Question: border-left is not visible in every first column of each row.
Note: There is restriction with HTML markup, i cant change the page markup or cant add or remove any class. I have to fix it by using existing css classes.
js fiddle:
Problem is in last table grid, i need border all around every column.
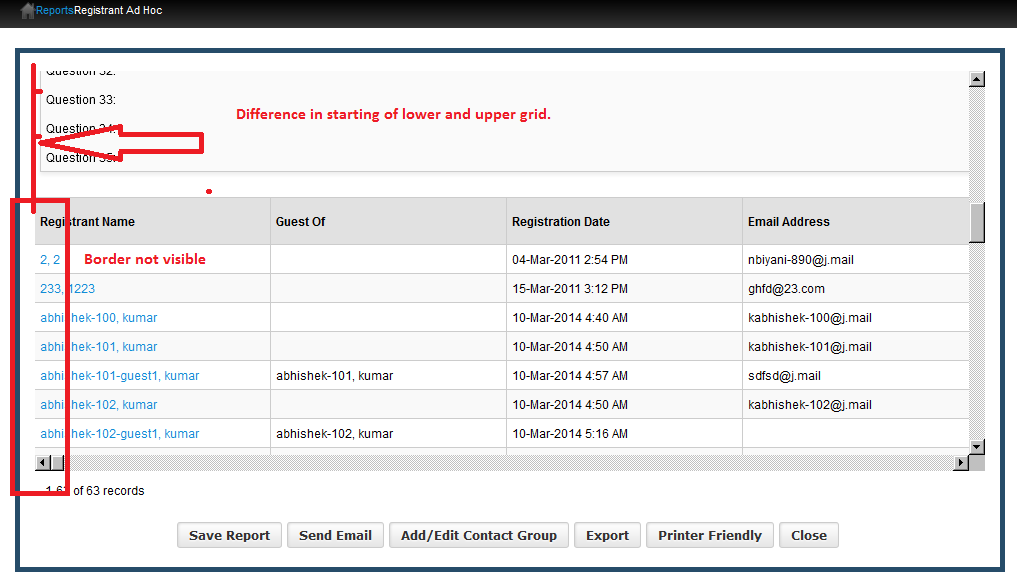
Answer: since your Code is too wide, its really hard to catch the root cause, However I've found some solution although not perfect but some workaround solution.
This is the CSS you have to add
'''
.cvl-list-panel table{border-left:1px solid transparent;}
'''
Here is the <URL>.